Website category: university
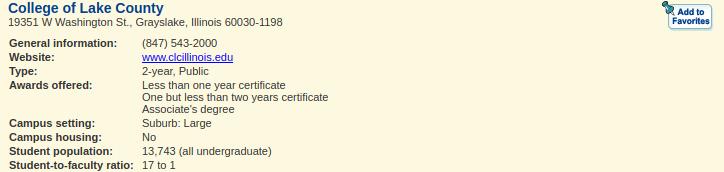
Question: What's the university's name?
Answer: College of Lake County

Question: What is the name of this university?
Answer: College of Lake County

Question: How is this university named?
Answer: College of Lake County

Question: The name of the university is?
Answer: College of Lake County

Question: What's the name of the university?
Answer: College of Lake County

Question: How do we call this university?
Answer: College of Lake County

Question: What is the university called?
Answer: College of Lake County

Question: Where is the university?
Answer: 19351 W Washington St., Grayslake, Illinois 60030-1198

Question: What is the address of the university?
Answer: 19351 W Washington St., Grayslake, Illinois 60030-1198

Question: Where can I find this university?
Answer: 19351 W Washington St., Grayslake, Illinois 60030-1198

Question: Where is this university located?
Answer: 19351 W Washington St., Grayslake, Illinois 60030-1198

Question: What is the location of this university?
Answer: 19351 W Washington St., Grayslake, Illinois 60030-1198

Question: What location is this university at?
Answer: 19351 W Washington St., Grayslake, Illinois 60030-1198

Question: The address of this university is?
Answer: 19351 W Washington St., Grayslake, Illinois 60030-1198

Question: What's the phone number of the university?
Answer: (847) 543-2000

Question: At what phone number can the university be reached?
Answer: (847) 543-2000

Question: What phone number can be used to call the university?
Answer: (847) 543-2000

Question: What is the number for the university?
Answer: (847) 543-2000

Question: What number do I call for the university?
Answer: (847) 543-2000

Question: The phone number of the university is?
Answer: (847) 543-2000

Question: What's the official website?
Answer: www.clcillinois.edu

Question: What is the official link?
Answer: www.clcillinois.edu

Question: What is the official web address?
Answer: www.clcillinois.edu

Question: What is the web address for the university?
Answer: www.clcillinois.edu

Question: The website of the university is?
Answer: www.clcillinois.edu

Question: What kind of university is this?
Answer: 2-year, Public

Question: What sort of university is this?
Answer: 2-year, Public

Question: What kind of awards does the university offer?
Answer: Less than one year certificate One but less than two years certificate Associate's degree

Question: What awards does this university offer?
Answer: Less than one year certificate One but less than two years certificate Associate's degree

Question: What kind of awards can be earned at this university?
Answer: Less than one year certificate One but less than two years certificate Associate's degree

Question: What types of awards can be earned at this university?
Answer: Less than one year certificate One but less than two years certificate Associate's degree

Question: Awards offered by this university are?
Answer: Less than one year certificate One but less than two years certificate Associate's degree

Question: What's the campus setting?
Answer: Suburb: Large

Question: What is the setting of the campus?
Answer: Suburb: Large

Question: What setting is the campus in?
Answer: Suburb: Large

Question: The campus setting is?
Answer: Suburb: Large

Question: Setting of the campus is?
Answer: Suburb: Large

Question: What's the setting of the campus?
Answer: Suburb: Large

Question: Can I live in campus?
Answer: No

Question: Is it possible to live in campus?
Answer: No

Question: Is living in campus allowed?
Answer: No

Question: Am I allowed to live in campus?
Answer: No

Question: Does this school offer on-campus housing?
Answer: No

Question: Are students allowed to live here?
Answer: No

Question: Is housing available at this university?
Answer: No

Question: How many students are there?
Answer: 13,743 (all undergraduate)

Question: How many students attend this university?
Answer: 13,743 (all undergraduate)

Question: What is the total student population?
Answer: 13,743 (all undergraduate)

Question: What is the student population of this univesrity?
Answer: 13,743 (all undergraduate)

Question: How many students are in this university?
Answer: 13,743 (all undergraduate)

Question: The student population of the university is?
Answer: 13,743 (all undergraduate)

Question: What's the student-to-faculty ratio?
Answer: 17 to 1

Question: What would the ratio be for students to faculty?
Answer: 17 to 1

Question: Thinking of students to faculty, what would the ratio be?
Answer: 17 to 1

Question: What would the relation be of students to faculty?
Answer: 17 to 1

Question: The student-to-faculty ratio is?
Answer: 17 to 1

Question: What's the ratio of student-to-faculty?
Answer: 17 to 1

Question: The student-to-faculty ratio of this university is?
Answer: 17 to 1